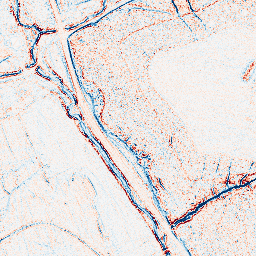
Category: edge_preserving
Decomposition family: bilateral
Decomposition parameters: d: 5
sigma_color: 100
sigma_space: 50
Upsampling method: lanczos
Upsampling parameters: scale: 8
Upsampling scale: 8